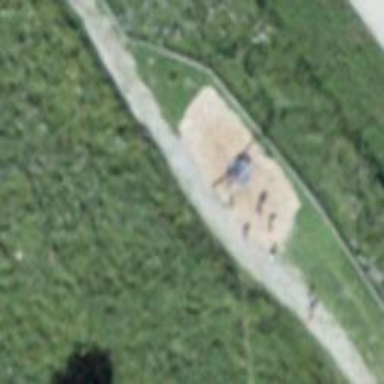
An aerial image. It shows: Playground with sandy surface.